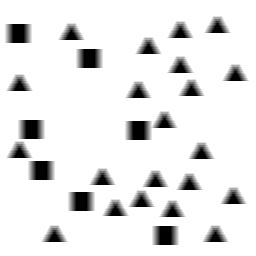
Squares: 7
Triangles: 21
Stars: 0
Total shapes: 28